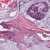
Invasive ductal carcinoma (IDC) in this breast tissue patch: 1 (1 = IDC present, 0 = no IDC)